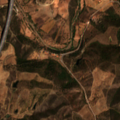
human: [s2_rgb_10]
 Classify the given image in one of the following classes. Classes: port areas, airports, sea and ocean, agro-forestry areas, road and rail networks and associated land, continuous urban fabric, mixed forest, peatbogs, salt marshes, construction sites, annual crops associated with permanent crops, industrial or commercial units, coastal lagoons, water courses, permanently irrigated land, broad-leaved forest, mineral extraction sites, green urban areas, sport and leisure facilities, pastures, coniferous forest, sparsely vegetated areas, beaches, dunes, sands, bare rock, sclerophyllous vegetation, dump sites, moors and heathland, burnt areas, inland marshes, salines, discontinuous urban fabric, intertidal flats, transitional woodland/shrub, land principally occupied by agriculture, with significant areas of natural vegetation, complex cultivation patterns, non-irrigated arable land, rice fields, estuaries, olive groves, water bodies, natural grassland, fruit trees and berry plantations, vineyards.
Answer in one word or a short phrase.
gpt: complex cultivation patterns, land principally occupied by agriculture, with significant areas of natural vegetation, transitional woodland/shrub